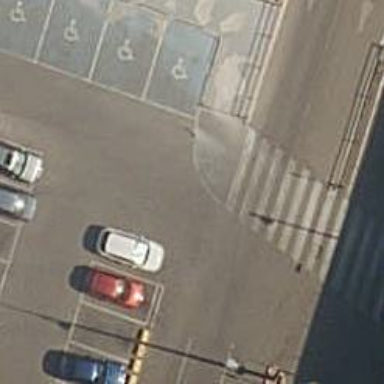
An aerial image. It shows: Kerb serving as barrier.